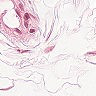
Metastatic tissue present: no